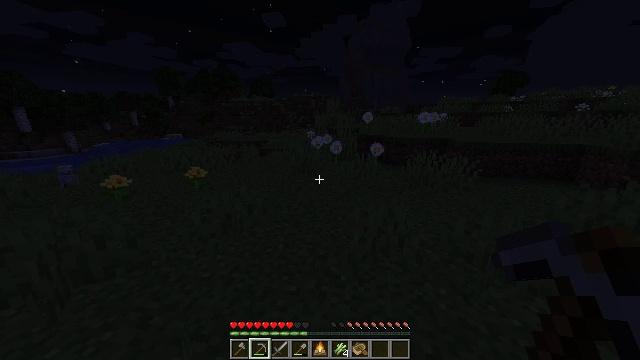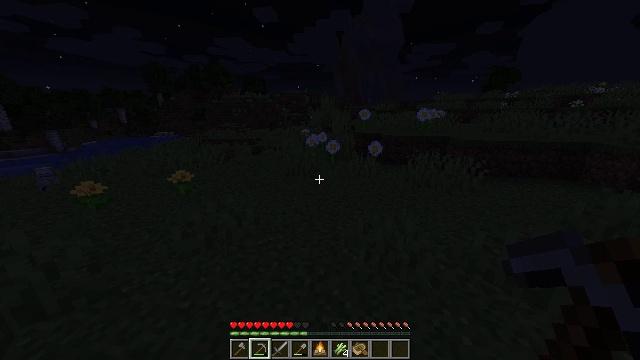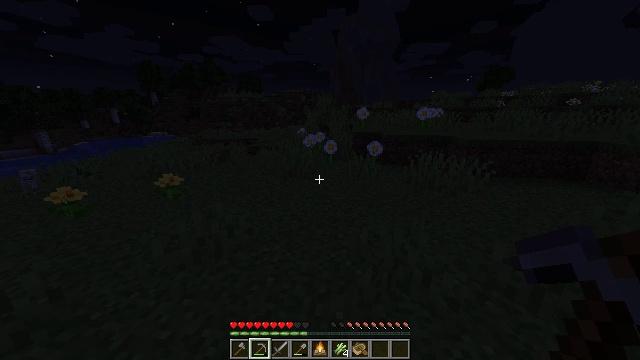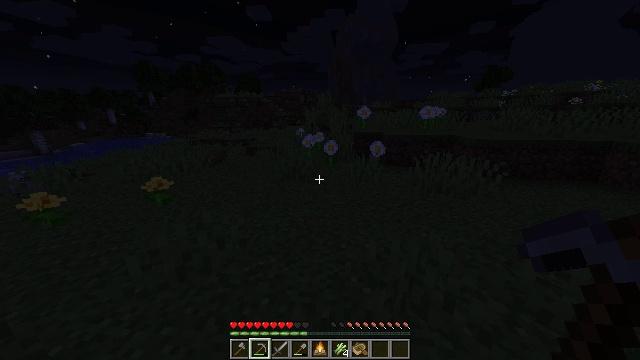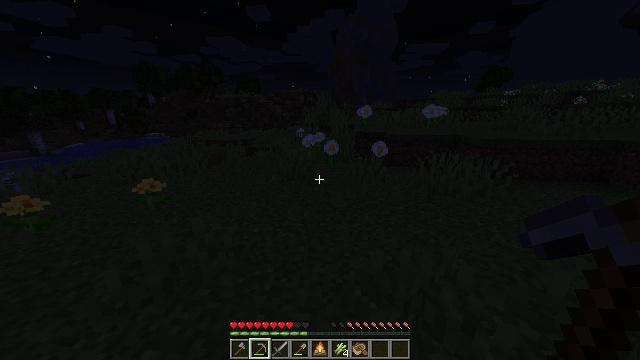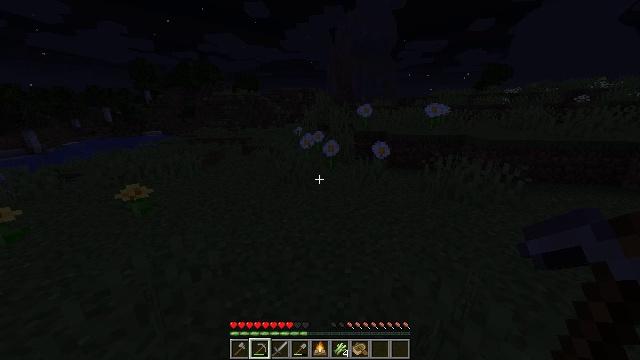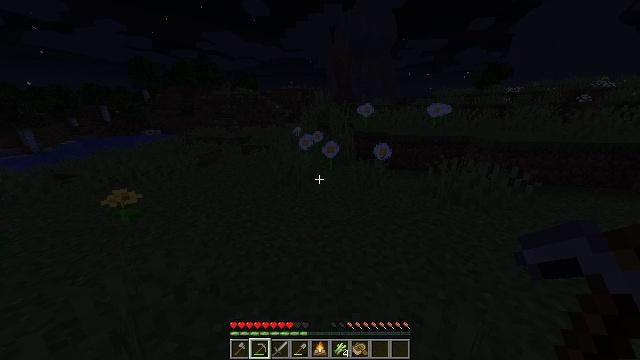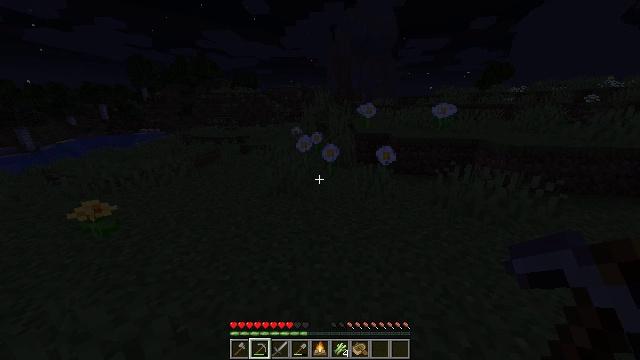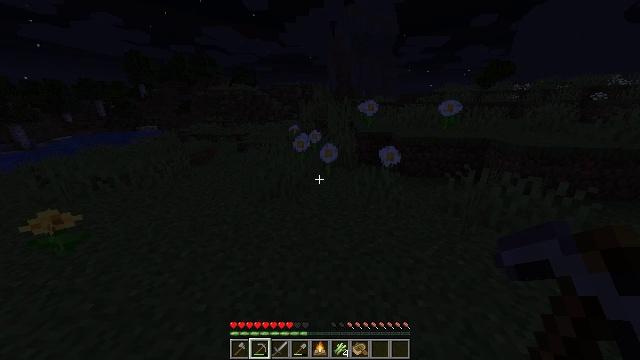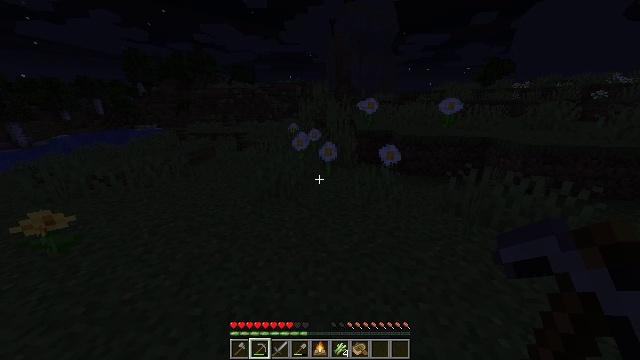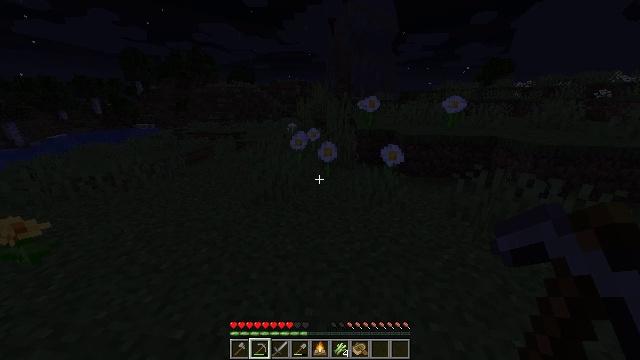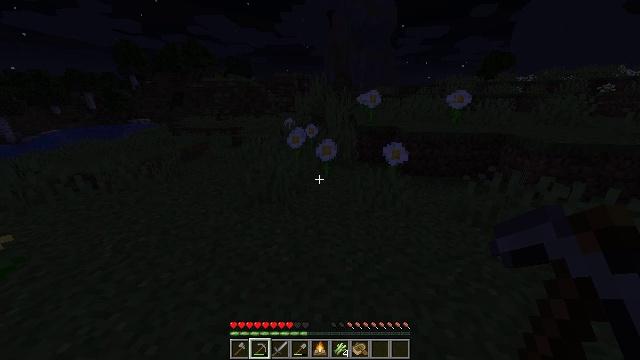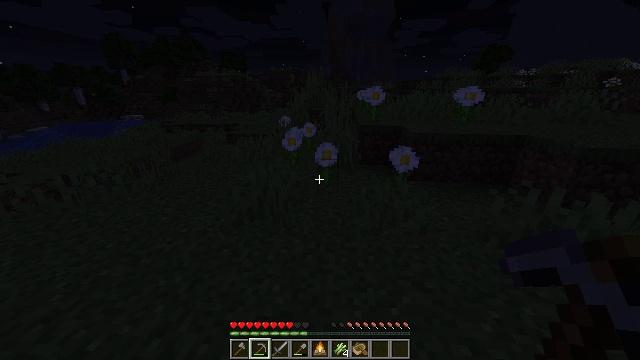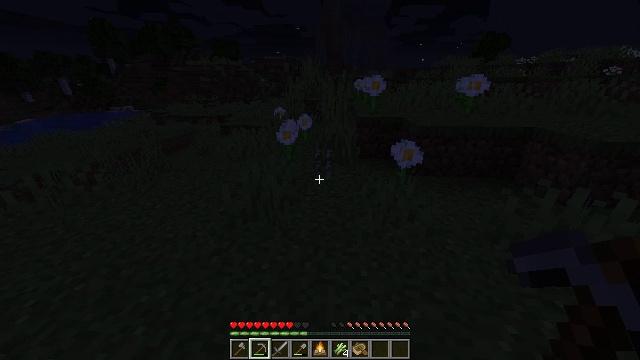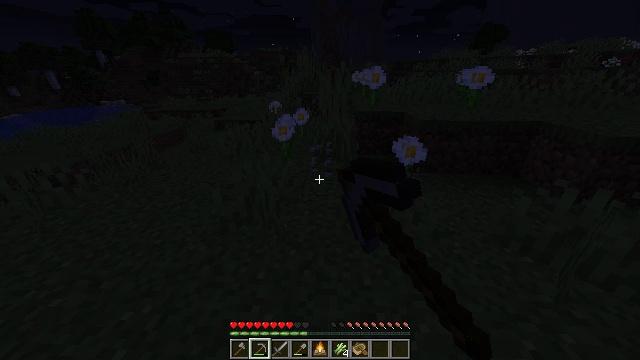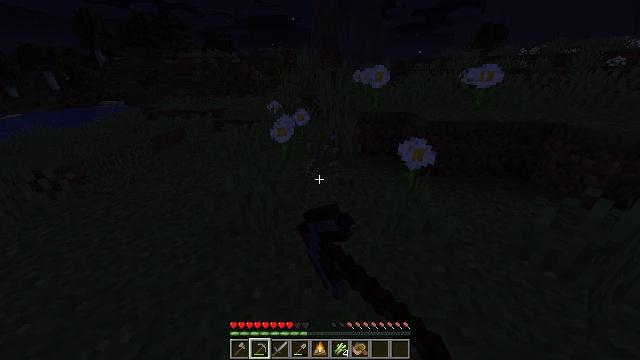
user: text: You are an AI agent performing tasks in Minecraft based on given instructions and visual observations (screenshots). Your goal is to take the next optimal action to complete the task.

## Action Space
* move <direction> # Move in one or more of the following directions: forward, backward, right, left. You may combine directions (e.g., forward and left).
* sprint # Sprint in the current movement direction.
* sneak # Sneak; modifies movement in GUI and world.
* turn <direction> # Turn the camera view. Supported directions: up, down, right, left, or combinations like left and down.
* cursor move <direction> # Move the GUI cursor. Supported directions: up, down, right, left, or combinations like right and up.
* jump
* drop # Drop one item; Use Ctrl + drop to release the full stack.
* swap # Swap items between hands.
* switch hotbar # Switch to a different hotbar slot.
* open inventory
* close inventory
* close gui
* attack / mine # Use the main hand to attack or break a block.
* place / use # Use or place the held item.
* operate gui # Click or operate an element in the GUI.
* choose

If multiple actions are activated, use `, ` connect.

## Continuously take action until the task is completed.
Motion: motion action
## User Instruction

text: Pick up the oxeye daisy.
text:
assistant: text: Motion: move forward, sprint, turn right
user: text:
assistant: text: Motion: move forward, sprint
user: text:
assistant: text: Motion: move forward, sprint
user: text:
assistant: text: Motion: move forward, sprint
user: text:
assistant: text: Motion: move forward, sprint
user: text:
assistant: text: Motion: move forward, sprint
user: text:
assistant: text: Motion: move forward, sprint
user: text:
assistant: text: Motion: move forward, sprint
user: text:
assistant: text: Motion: move forward, sprint
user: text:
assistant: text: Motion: move forward, sprint
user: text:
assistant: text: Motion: move forward, sprint, turn down
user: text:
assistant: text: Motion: move forward, sprint, turn down
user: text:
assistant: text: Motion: move forward, sprint, turn right and down, attack / mine
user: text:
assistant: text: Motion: move forward, sprint, turn down, attack / mine
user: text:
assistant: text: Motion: move forward, sprint, attack / mine
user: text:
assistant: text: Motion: move forward, sprint, attack / mine
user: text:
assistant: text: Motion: move forward, sprint, attack / mine
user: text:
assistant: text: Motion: sprint, attack / mine